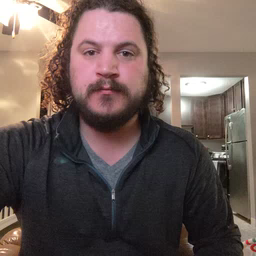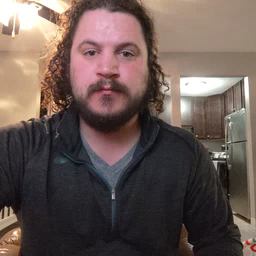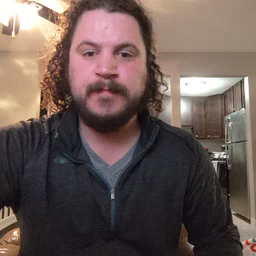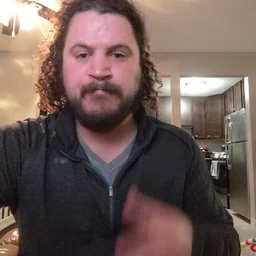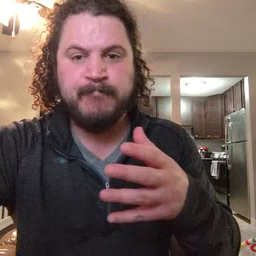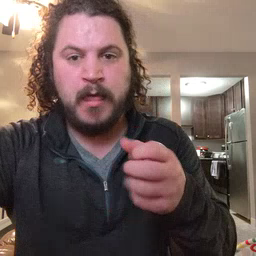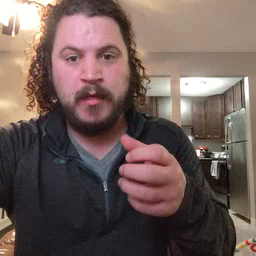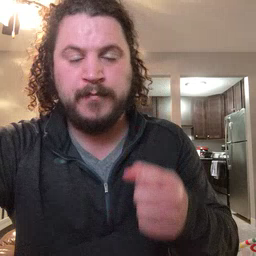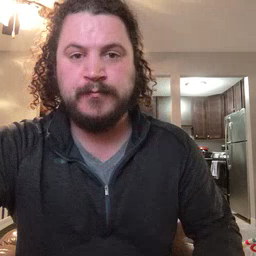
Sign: milk